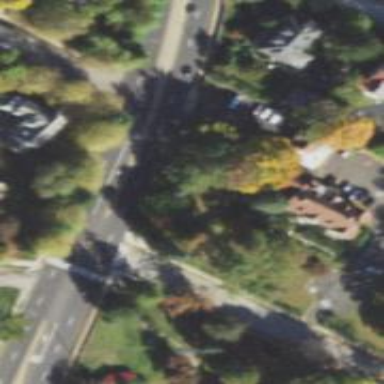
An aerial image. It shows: Road with stop sign.